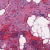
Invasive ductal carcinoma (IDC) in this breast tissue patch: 0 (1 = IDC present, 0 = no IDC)